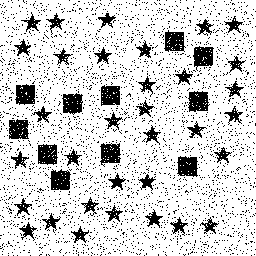
Squares: 11
Triangles: 0
Stars: 33
Total shapes: 44